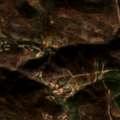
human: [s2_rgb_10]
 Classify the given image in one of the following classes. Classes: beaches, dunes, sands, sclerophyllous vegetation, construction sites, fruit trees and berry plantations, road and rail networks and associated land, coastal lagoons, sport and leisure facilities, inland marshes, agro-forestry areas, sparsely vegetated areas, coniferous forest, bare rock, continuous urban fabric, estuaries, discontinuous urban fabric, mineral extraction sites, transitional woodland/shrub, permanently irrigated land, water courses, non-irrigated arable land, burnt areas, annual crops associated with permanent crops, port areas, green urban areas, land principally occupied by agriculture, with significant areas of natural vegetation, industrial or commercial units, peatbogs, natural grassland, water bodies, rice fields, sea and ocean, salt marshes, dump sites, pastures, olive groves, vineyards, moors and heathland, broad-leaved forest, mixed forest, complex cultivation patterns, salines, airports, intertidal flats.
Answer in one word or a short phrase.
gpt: transitional woodland/shrub